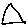
Label: triangle